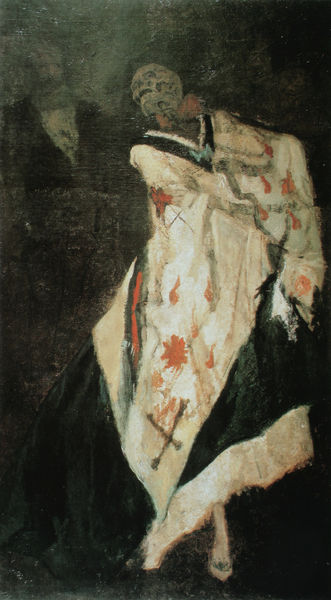
Titel: Der Tod auf dem Ball
Künstler: Félicien Rops
Standort: Otterlo
Institution: Kröller-Müller Museum
Schlagwörter: blau, dunkel, feuer, fuß, gemälde, kopf, körper, mann, schatten, umhang, weiß, wolken, grün, ausschnitt, blumen, bunt, frau, grau, hell, hintergrund, kleid, kleider, licht, nacht, orange, profil, rücken, schwarz, zeichnung, dame, rot, tuch, hochformat, malerei, muster, rock, schleife, tanz, anzug, bart, arme, gesicht, hermelin, mensch, pelz, schädel, spitze, tod, tot, trauer, bild, herr, hände, portrait, porträt, öl, figur, gewand, kostüm, mantel, pose, stehend, paar, saum, tanzen, kontrast, beine, kopfbedeckung, bein, düster, kostum, schuhe, zuschauer, abstrakt, kette, bishop, blue, church, men, oil, papst, people, priest, red, religious, white, arm, black, bordüre, collar, dark, dress, face, green, grey, lady, painting, robe, wall, woman, maler, flowers, gown, knochen, vergänglichkeit, blut, maske, kreuz, rechteck, asien, geisha, künstler, scharz, dynamik, leinwand, helm, nerz, schritt, schuh, daumier, flecken, skelett, totenkopf, flower, cloud, man, priester, background, head, death, eyes, male, ribbon, suit, besatz, beobachtend, totenschädel, shawl, shadow, coat, fur, beard, unheimlich, cross, gesichtslos, tafelbild, dead, abstract, person, morbid, cape, cloak, clothes, design, foot, shoe, shoes, religion, legs, cloth, crucifix, figure, kimono, ensor, ghost, redon, totentanz, goya, schrittstellung, darkness, shirt, dance, dancing, standing, bow, body, evil, scary, skeleton, tanzend, bewegung anonm, courbet, düsterschatten, feuerbach, honore, kof, porifl, bones, skull, bowtie, frauenschuh, veil, nightmare, leg, murder, despair, blood, dying, cream, corpse, pastor, spot, chain, ermine, felicien rops, womn figure, macabre, cloack, stains, blob, partner, x, blue ribbon, tot figur, pfelz, sceleton, red line, green bow, talar, fashion design, totonno, obtuse, cranius, muertos, skelton, memorium